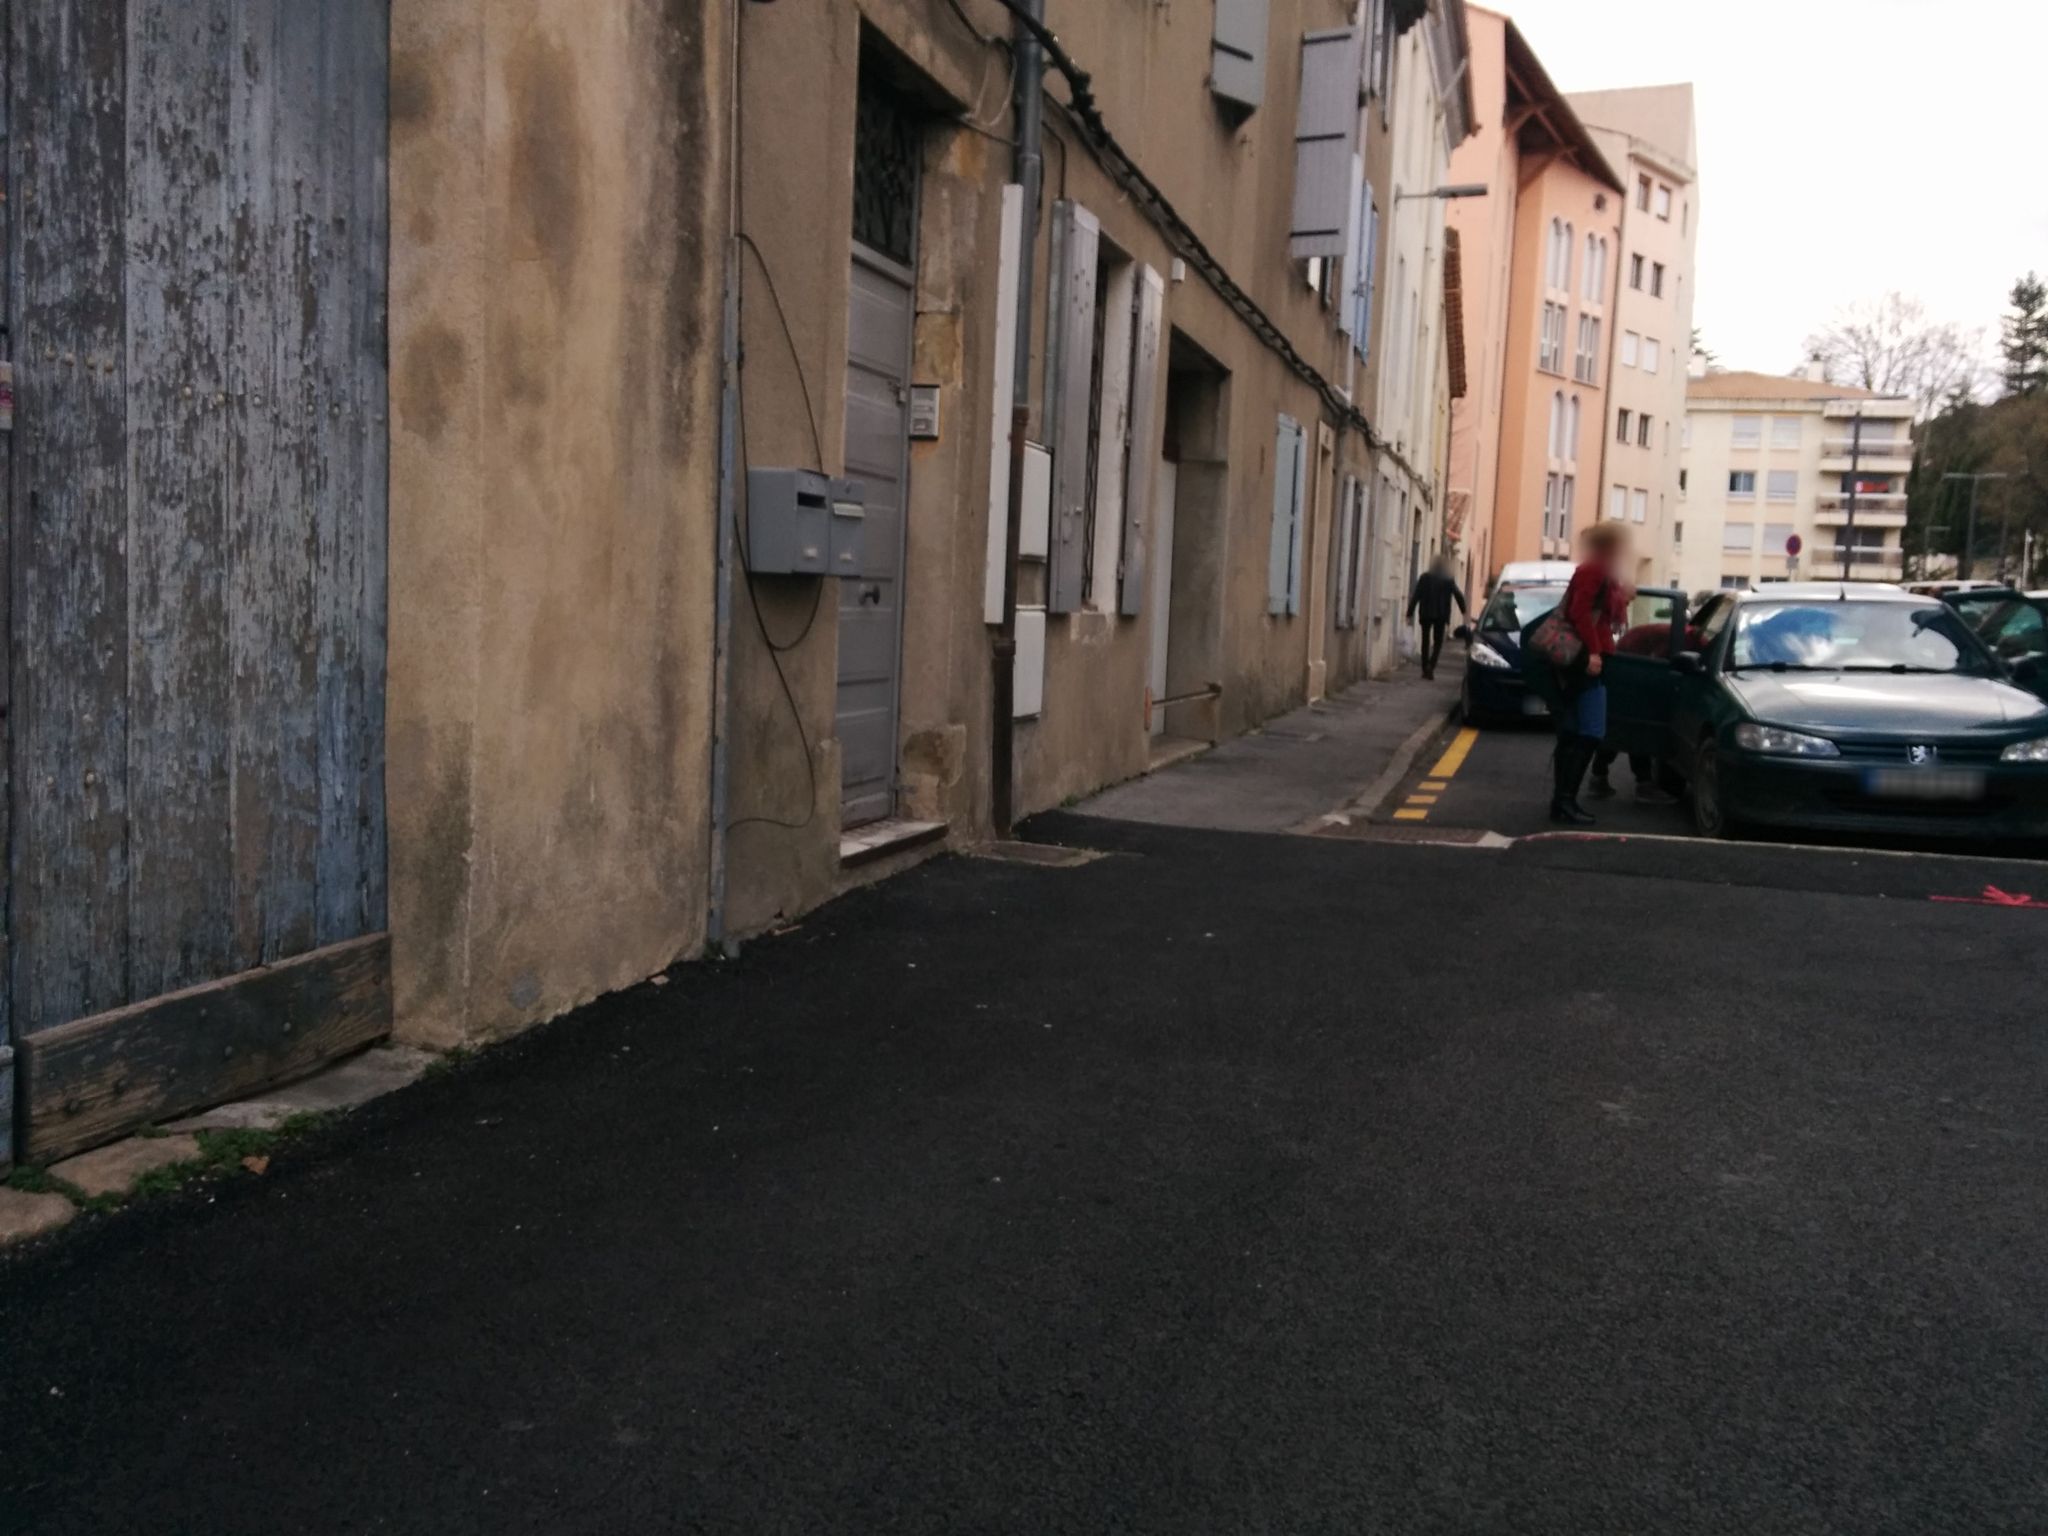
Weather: clear
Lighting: day
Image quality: slightly poor
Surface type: walking surface
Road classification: steps, footway, living_street
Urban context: dense urban cluster
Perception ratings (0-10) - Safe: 5.85, Lively: 4.32, Beautiful: 3.94, Boring: 2.21, Depressing: 5.19, Wealthy: 3.9